Interaction volume radius: 10 \u00c5
Interaction volume height: 10 \u00c5
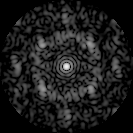
Disorder parameter: 0.6308